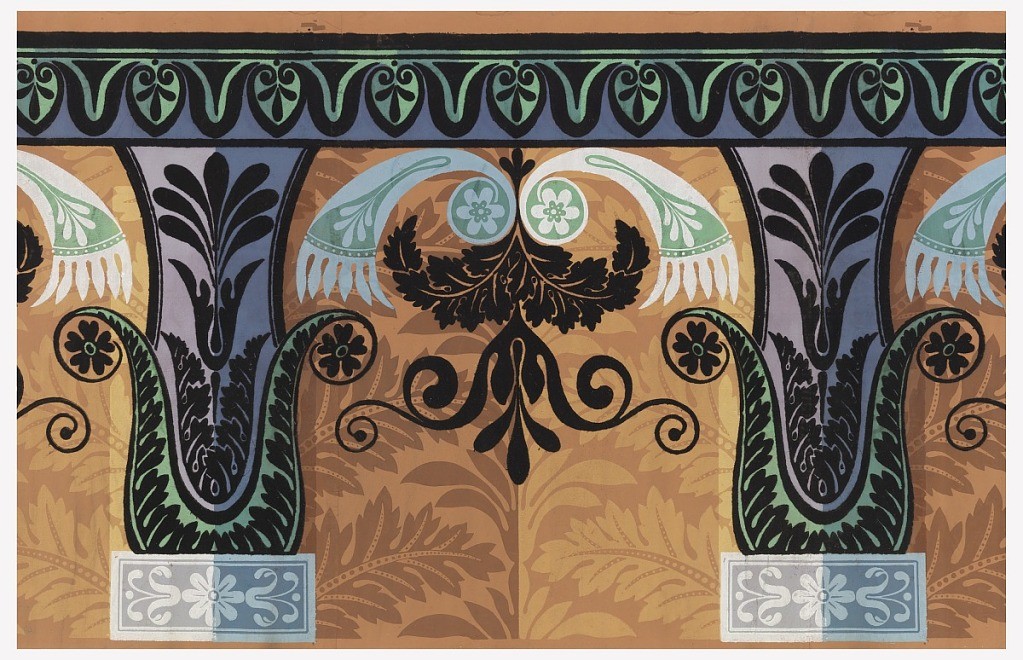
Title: Frieze
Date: ca. 1820
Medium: Block-printed and flocked
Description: Brown and leafy ground.